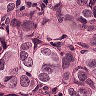
Metastatic tissue present: yes